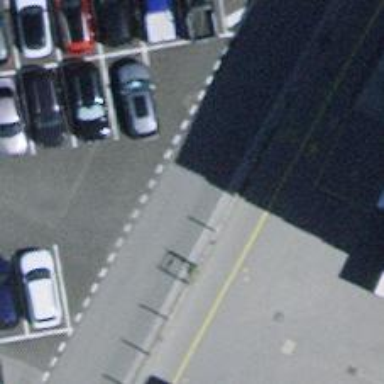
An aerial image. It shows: Parking aisle designated as service road.